Chest X-ray. View position: PA
Patient age: 42
Patient sex: F
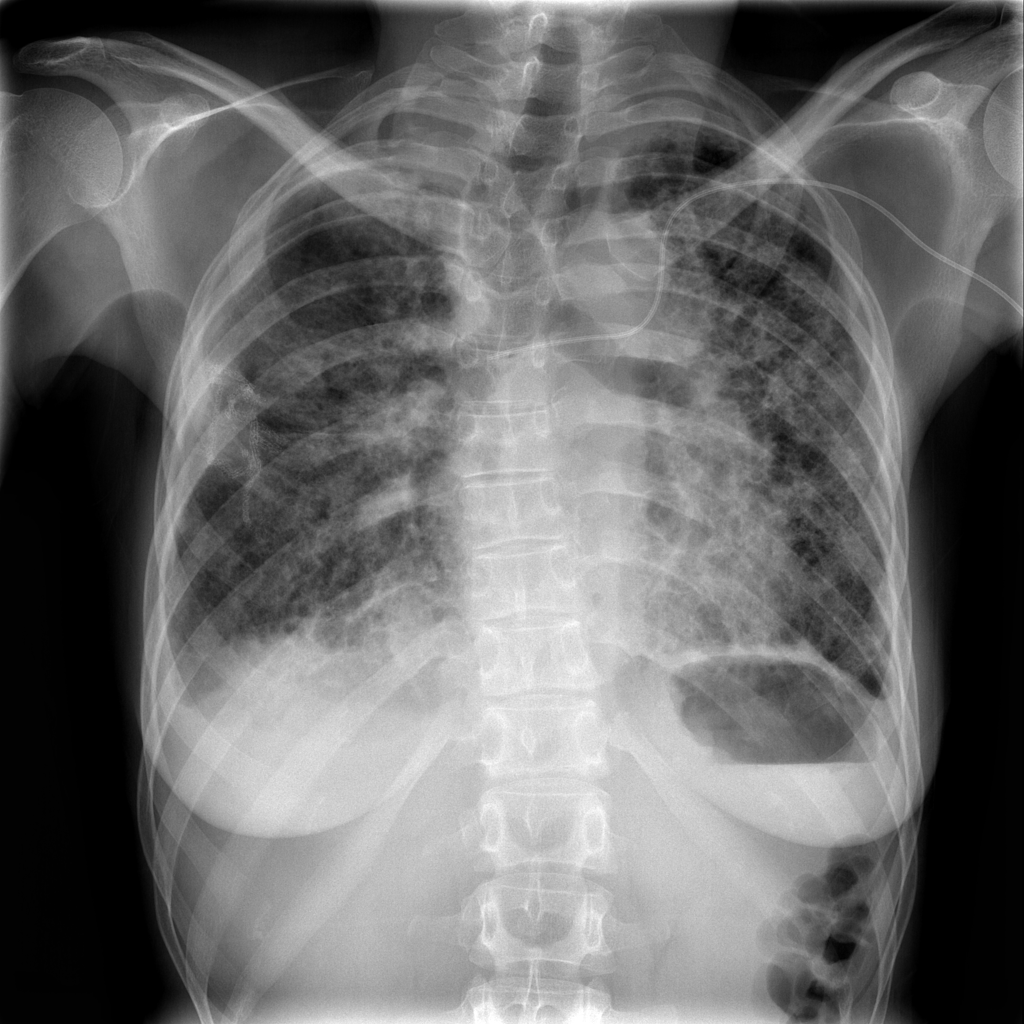
Finding: Pneumothorax